Field crop: maize
Growth stage: 1
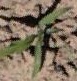
Species: maize